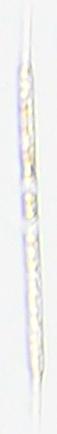
Label: Rhizosolenia